Aerial crown-view tile of a tropical tree (Barro Colorado Island, Panama), acquired 20250715:
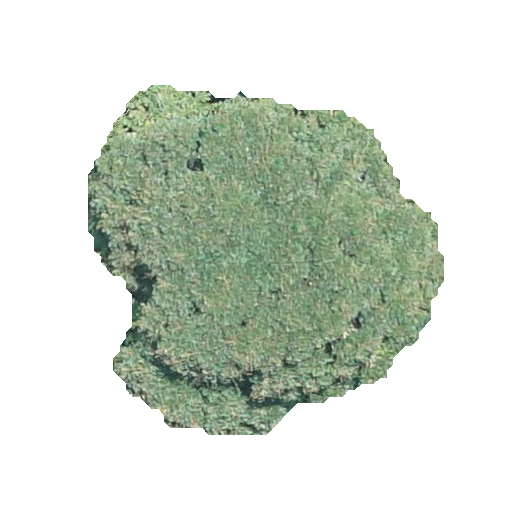
Species: Jacaranda copaia
GBIF accepted scientific name: Jacaranda copaia
Crown area: 135.667 m²